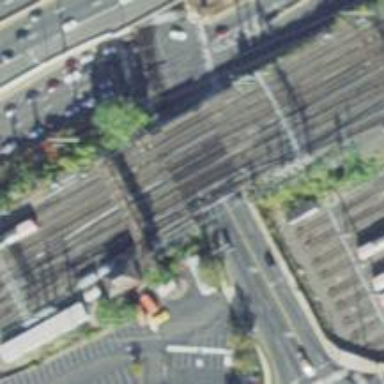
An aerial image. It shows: Bridge crossing over electrified rail tracks with contact lines. It serves as siding.